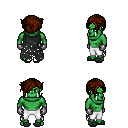
a pixel art fantasy rpg character, male body template, orc, green skin, black tattered cape, white pants, brown pixie cut hairstyle, metal gloves, gray slippers, four views (front, back, left, right), 2x2 character sprite sheet, small pixel art, hard edges, no anti-aliasing